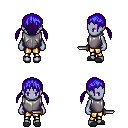
a pixel art fantasy rpg character, female body template, dark elf, purple skin, steel chest armor, gold greaves, blue twin-tailed hairstyle, gray slippers, dagger, four views (front, back, left, right), 2x2 character sprite sheet, small pixel art, hard edges, no anti-aliasing